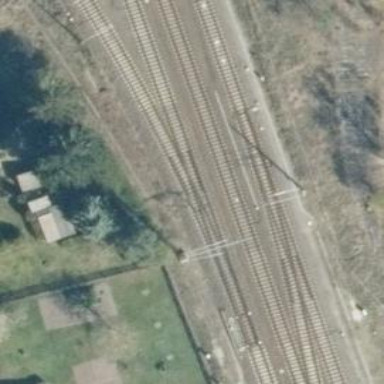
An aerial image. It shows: Railway track with contact lines for electrification.